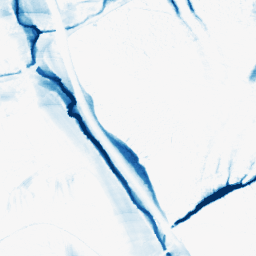
Category: morphological
Decomposition family: morphological_ellipse
Decomposition parameters: operation: closing
width: 10
height: 50
Upsampling method: bicubic
Upsampling parameters: scale: 4
Upsampling scale: 4